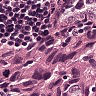
Metastatic tissue present: yes